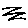
Label: zigzag